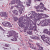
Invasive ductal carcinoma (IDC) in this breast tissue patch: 1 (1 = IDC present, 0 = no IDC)